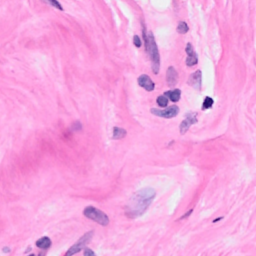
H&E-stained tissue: Breast